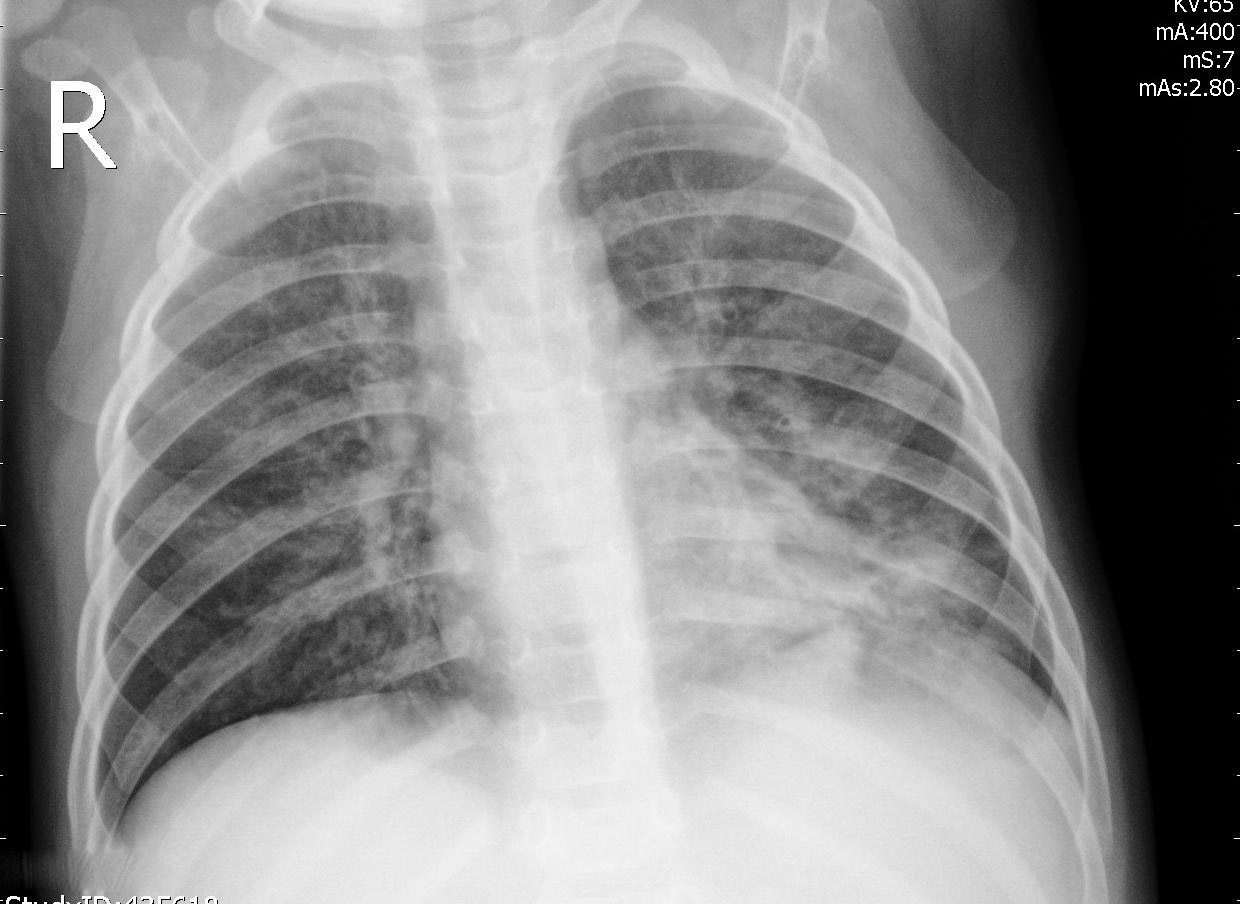
Diagnosis: PNEUMONIA